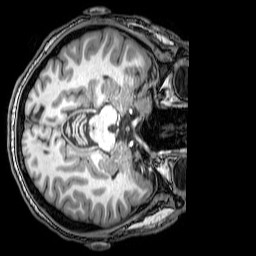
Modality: T1w
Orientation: axial
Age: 28
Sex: male